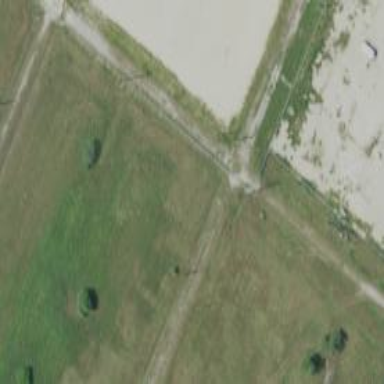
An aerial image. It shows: Track road.